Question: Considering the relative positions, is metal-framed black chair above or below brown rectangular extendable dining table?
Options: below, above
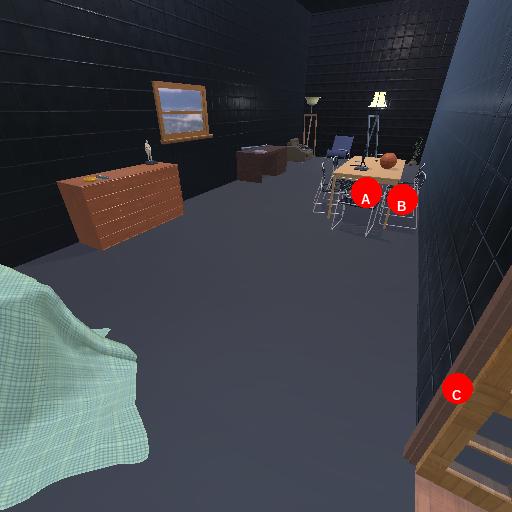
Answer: below